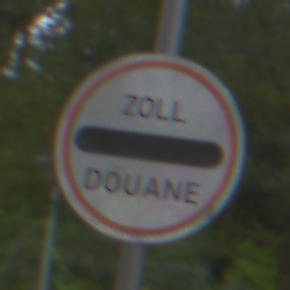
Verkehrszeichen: Zollstelle
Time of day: Midday
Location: Outdoor (Nature)
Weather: Overcast
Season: Autumn
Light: Natural